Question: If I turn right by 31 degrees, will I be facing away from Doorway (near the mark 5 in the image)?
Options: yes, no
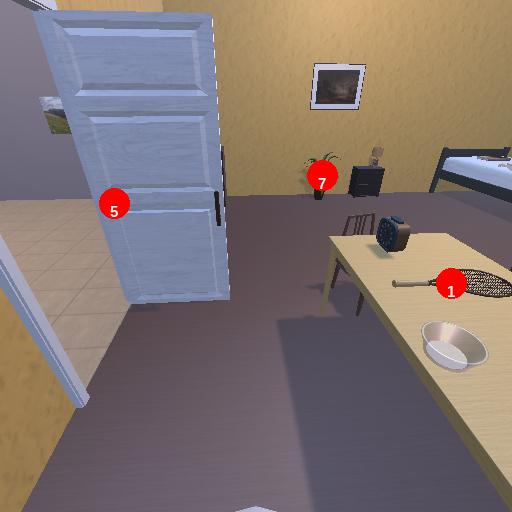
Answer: yes